Field crop: tomato
Growth stage: 1
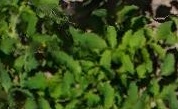
Species: tomato